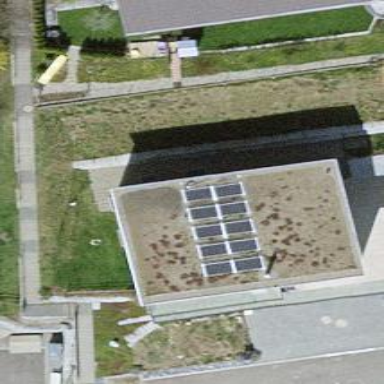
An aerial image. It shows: Solar photovoltaic panel generator.